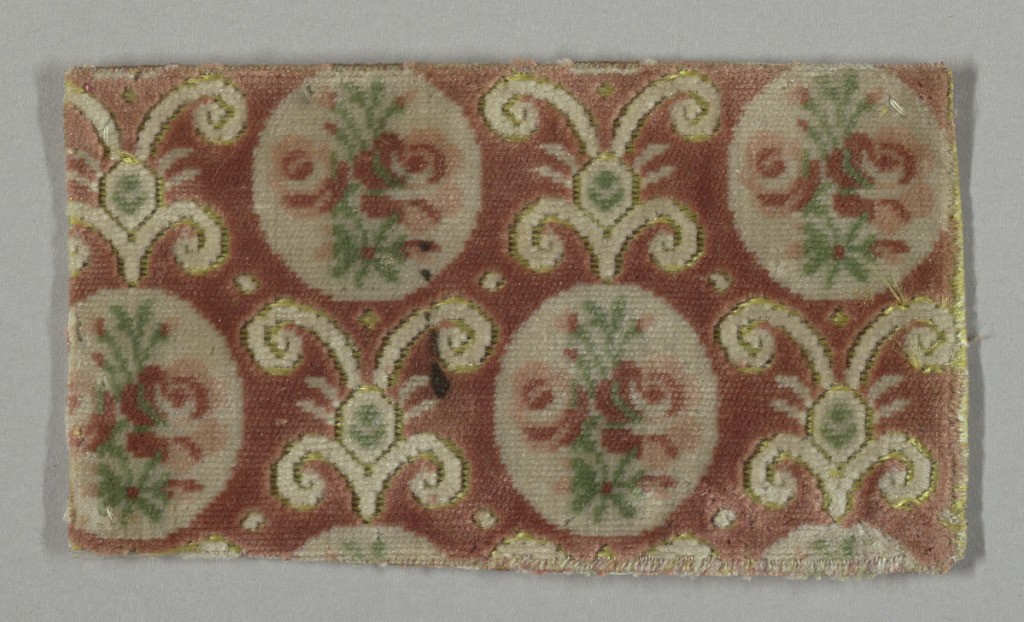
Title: Fragment
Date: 1750–1800
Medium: silk Technique: cut voided supplementary warp pile in a satin foundation (velvet) with supplementary weft
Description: Small-patterned or "miniature" velvet fragment with a rose cut pile ground and white cut pile medallions, each enclosing a spray of roses in pink, rose, and green, arranged in vertical stripes. Palmettes in white cut pile between medallions outlined by voided ground which is covered by a secondary yellow weft.